Question: It seems babel transform works in my testcase code, but es6 syntax in 'node_modules' does not.
## Error

## environment
> npm 4.5MacOS Sierra
## jest config
'''
{
"preset": "react-native",
"globals": {
"__DEV__": true
},
"transform": {
"^.+\.js$": "babel-jest"
}
}
'''
## babelrc
'''
{
"env": {
"test": {
"presets": ["react-native"],
"plugins": [["import", { "libraryName": "antd-mobile" }]]
},
"development": {
"presets": ["react-native"],
"plugins": [["import", { "libraryName": "antd-mobile" }]]
},
"production": {
}
}
}
'''
## testcase
'''
import 'react-native';
import React from 'react';
import renderer from 'react-test-renderer';
import Index from '../index.ios.js';
it('renders correctly', () => {
const tree = renderer.create(
<Index />
);
});
'''
## package.json
'''
{
"private": true,
"scripts": {
"web": "roadhog server",
"build-web": "cross-env NODE_ENV=production roadhog build",
"start": "react-native start",
"ios": "cross-env NODE_ENV=development node themes/theme.rn.config.js && react-native run-ios",
"android": "cross-env NODE_ENV=development node theme/theme.rn.config.js && react-native run-android",
"lint": "eslint --ext .js src test",
"precommit": "npm run lint",
"test": "cross-env NODE_ENV=test jest --config .jest.config.json --no-cache"
},
"engines": {
"install-node": "6.9.2"
},
"theme": "./themes/theme.web.config.js",
"dependencies": {
"antd-mobile": "^1.0.8",
"babel-runtime": "^6.9.2",
"dva": "^1.2.1",
"lodash": "^4.17.4",
"moment": "^2.18.1",
"rc-form": "^1.3.0",
"react": "15.4.2",
"react-dom": "15.4.2",
"react-native": "0.42.3",
"react-native-chart": "^1.0.8-beta",
"react-native-gesture-password": "^0.2.0",
"react-native-scrollable-tab-view": "^0.7.4",
"react-native-smart-gesture-password": "^2.1.0",
"react-navigation": "^1.0.0-beta.7",
"recharts": "^0.21.2",
"socket.io-client": "^1.7.3"
},
"devDependencies": {
"babel-eslint": "^7.1.1",
"babel-jest": "^19.0.0",
"babel-plugin-dva-hmr": "^0.3.2",
"babel-plugin-import": "^1.1.1",
"babel-plugin-transform-runtime": "^6.9.0",
"babel-preset-react-native": "^1.9.1",
"cross-env": "^4.0.0",
"eslint": "^3.12.2",
"eslint-config-airbnb": "^13.0.0",
"eslint-plugin-import": "^2.2.0",
"eslint-plugin-jsx-a11y": "^2.2.3",
"eslint-plugin-react": "^6.8.0",
"expect": "^1.20.2",
"husky": "^0.13.3",
"jest": "^19.0.2",
"less-vars-to-js": "^1.1.2",
"postcss-pxtorem": "^4.0.0",
"react-test-renderer": "15.4.2",
"redbox-react": "^1.3.2",
"roadhog": "^0.6.0-beta1"
}
}
'''
## debug message
'''
jest version = 19.0.2
test framework = jasmine2
config = {
"automock": false,
"bail": false,
"browser": false,
"cacheDirectory": "/var/folders/h3/bfmnzb_j3zg3pdffgps1w3vh0000gn/T/jest",
"clearMocks": false,
"coveragePathIgnorePatterns": [
"/node_modules/"
],
"coverageReporters": [
"json",
"text",
"lcov",
"clover"
],
"expand": false,
"globals": {
"__DEV__": true
},
"haste": {
"defaultPlatform": "ios",
"platforms": [
"android",
"ios",
"native"
],
"providesModuleNodeModules": [
"react-native"
]
},
"moduleDirectories": [
"node_modules"
],
"moduleFileExtensions": [
"js",
"json",
"jsx",
"node"
],
"moduleNameMapper": [
[
"^[./a-zA-Z0-9$_-]+\.(bmp|gif|jpg|jpeg|png|psd|svg|webp)$",
"RelativeImageStub"
],
[
"^React$",
"/Users/erickim/Documents/Develop/react/glfm/node_modules/react"
]
],
"modulePathIgnorePatterns": [
"/Users/erickim/Documents/Develop/react/glfm/node_modules/react-native/Libraries/react-native/",
"/Users/erickim/Documents/Develop/react/glfm/node_modules/react-native/packager/"
],
"noStackTrace": false,
"notify": false,
"preset": "react-native",
"resetMocks": false,
"resetModules": false,
"roots": [
"/Users/erickim/Documents/Develop/react/glfm"
],
"snapshotSerializers": [],
"testEnvironment": "/Users/erickim/Documents/Develop/react/glfm/node_modules/jest-environment-node/build/index.js",
"testMatch": [
"**/__tests__/**/*.js?(x)",
"**/?(*.)(spec|test).js?(x)"
],
"testPathIgnorePatterns": [
"/node_modules/"
],
"testRegex": "",
"testResultsProcessor": null,
"testURL": "about:blank",
"timers": "real",
"transformIgnorePatterns": [
"node_modules/(?!(jest-)?react-native|react-clone-referenced-element)"
],
"useStderr": false,
"verbose": null,
"watch": false,
"setupFiles": [
"/Users/erickim/Documents/Develop/react/glfm/node_modules/babel-polyfill/lib/index.js",
"/Users/erickim/Documents/Develop/react/glfm/node_modules/react-native/jest/setup.js"
],
"transform": [
[
"^.+\.js$",
"/Users/erickim/Documents/Develop/react/glfm/node_modules/babel-jest/build/index.js"
]
],
"rootDir": "/Users/erickim/Documents/Develop/react/glfm",
"name": "005c8bf9b4d78dfa0bb0e32c0c55b0fb",
"testRunner": "/Users/erickim/Documents/Develop/react/glfm/node_modules/jest-jasmine2/build/index.js",
"cache": false,
"watchman": true
}
'''
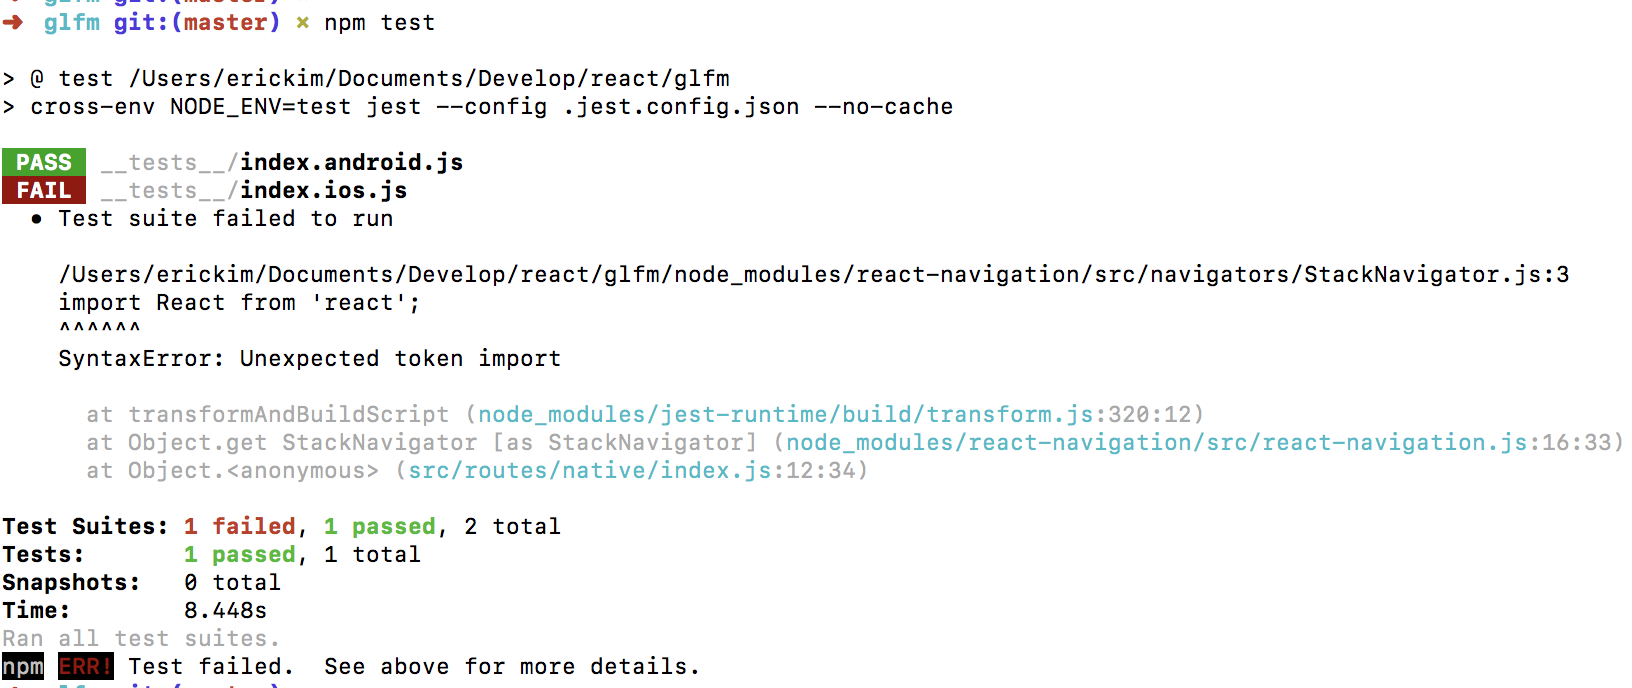
Answer: I figured it out. By default jest doesn't transform ES6 js code from 'node_modules'. In my case, the package 'react-navigation' module need to be translated. So I added 'transformIgnorePatterns' to my jest configuration and everything worked:
'''
{
"preset": "react-native",
"setupFiles": ["./test/setup.js"],
"globals": {
"__DEV__": true
},
"transform": {
"^.+\.js$": "babel-jest"
},
"transformIgnorePatterns": [
"node_modules/(?!react-native|react-navigation)/"
]
}
'''
<URL>